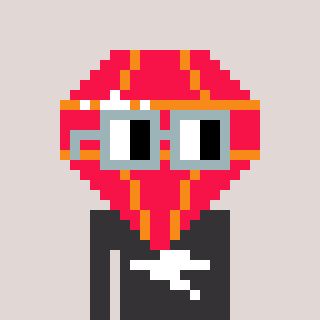
a pixel art character with square dark gray glasses, a red diamond-shaped head and a grayscale-colored body on a warm background